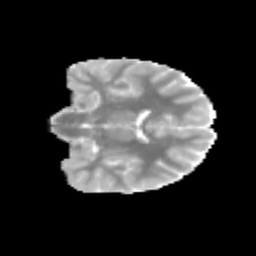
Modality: MD
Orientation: coronal
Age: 11
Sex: female
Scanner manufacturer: siemens
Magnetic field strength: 3 T
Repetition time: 3.8 s
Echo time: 0.07 s